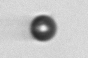
Label: bead